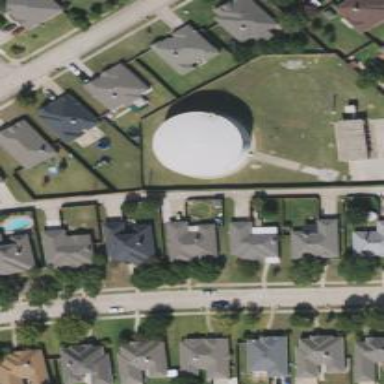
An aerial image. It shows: Storage tank that is man-made.